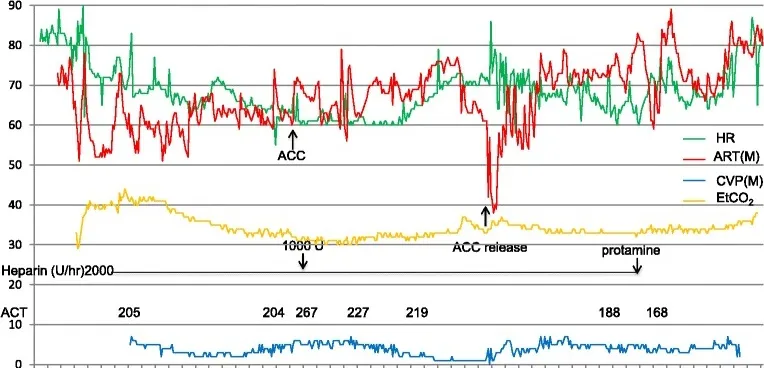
Anesthetic record. Pheny phenylephrine, HR heart rate, ART (M) mean arterial pressure, CVP (M) central venous pressure, EtCO2 end-tidal carbon dioxide, ACT activated clotting time, RCC red cell concentrate, FFP fresh frozen plasma, ACC aortic cross-clamping,. start and completion of anesthesia, T intubation,. start and completion of surgery.
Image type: pathology (immunostaining)